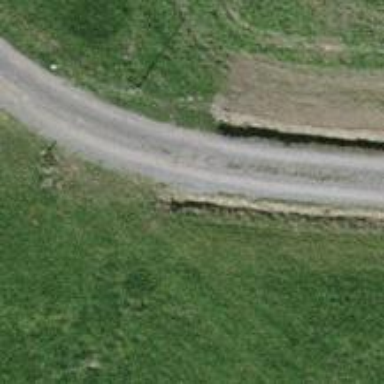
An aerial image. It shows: Unpaved track with grade4 tracktype.